Question: I got a really weird problem with a custom UITableViewCell. Btw, i am using an UIViewController. So, i crafted the cell in Storyboard (like in the image bellow) and i set it's class to my custom UITableViewCell class. Then I created all the IBOutlets and IBActions in the custom cell class.

My cellForRowAtIndexPath method:
'''
- (UITableViewCell *)tableView:(UITableView *)tableView cellForRowAtIndexPath:(NSIndexPath *)indexPath{
static NSString *CellIdentifier = @"Cell";
PostTableViewCell *cell = (PostTableViewCell *)[tableView dequeueReusableCellWithIdentifier:CellIdentifier];
if (cell == nil)
cell = [[PostTableViewCell alloc] initWithStyle:UITableViewCellStyleDefault reuseIdentifier:CellIdentifier];
[cell setCellContentWithPost:[PostsArray objectAtIndex:indexPath.row]];
return cell;
}
'''
My custom UITableViewCell class:
'''
#import "PostTableViewCell.h"
@implementation PostTableViewCell
- (void)setCellContentWithPost:(SDPost*)post {
self.alpha = 0.f;
self.postTitleLabel.text = post.title;
[self.thumbnailImageView sd_setImageWithURL:[NSURL URLWithString:post.thumbnailURL] placeholderImage:nil options:SDWebImageHandleCookies];
[UIView animateWithDuration:0.35 animations:^{
self.alpha = 1.0f;
}];
}
-(void)awakeFromNib{
self.postTitleLabel.textColor = [UIColor whiteColor];
self.postTitleLabel.font = [UIFont fontWithName:@"Montserrat-Regular" size:16.5];
self.readingTimeView.backgroundColor = [UIColor colorWithRed:0.33 green:0.74 blue:0.15 alpha:1];
self.readingTimeView.layer.cornerRadius = 4;
self.readingTimeLabel.textColor = [UIColor whiteColor];
self.readingTimeLabel.font = [UIFont fontWithName:@"Montserrat-Bold" size:11.75];
self.commentsCountView.backgroundColor = [UIColor colorWithRed:0.74 green:0.19 blue:0.4 alpha:1];
self.commentsCountView.layer.cornerRadius = 4;
self.commentsCountLabel.textColor = [UIColor whiteColor];
self.commentsCountLabel.font = [UIFont fontWithName:@"Montserrat-Bold" size:11.75];
}
'''
I tried to style the cell from the initWithStyle method of the UITableViewCell, but for some reason it never gets called, so i ended up doing this in awakeFromNib.
So, the problem is: I think i am doing something wrong, because as you can see in this GIF (<URL>, the heart button it get's automatically turned on/off as i scroll through the cells.
Can anyone of you guys help me fix this ? Thanks a lot!
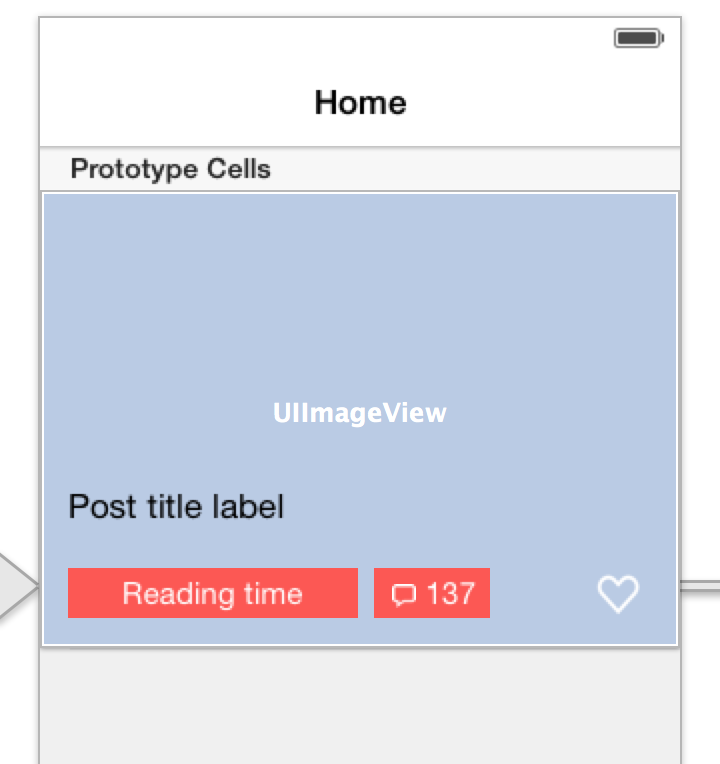
Answer: I managed to solve this by checking if the hearth should be filled or not. I stored the post id using NSUserDefaults and in 'setCellContentWithPost' i added an if statement that checks if the cell's post is favorited.
Thanks for interest guys!